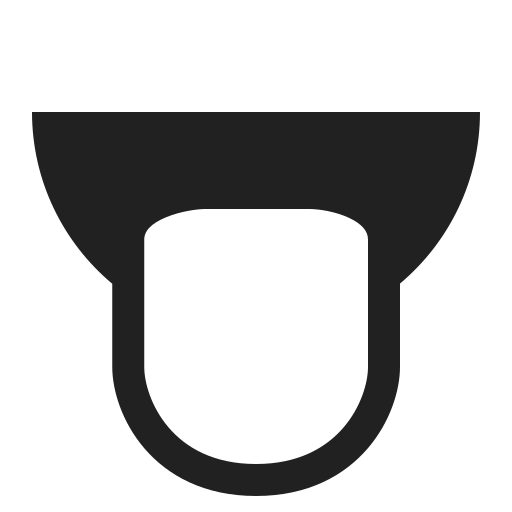
tongue high contrast